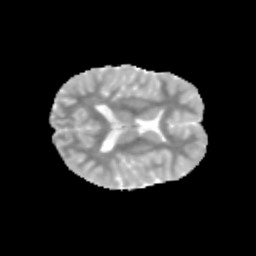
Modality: MD
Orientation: axial
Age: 11
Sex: male
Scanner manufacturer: siemens
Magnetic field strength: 3 T
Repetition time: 3.8 s
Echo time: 0.07 s